Current action and preconditions to check: trajectory_clear

Your task: For each precondition in the list above, predict whether it will hold at this action.

Consider the current scene as observed from the mobile robot's camera, and analyze the predicted future states of all dynamic agents (e.g., people, animals, vehicles, or any moving entities) within the NEXT SECOND.

IMPORTANT: Only answer "very likely" if you are absolutely certain—based on strong, clear evidence—that a dynamic agent will violate the precondition in the predicted future state. Do NOT answer "very likely" for unlikely, ambiguous, or low-probability risks.

Ask yourself for each precondition: Is there a high probability, with clear and convincing evidence, that the predicted future states of any dynamic agent will interfere with the predicted future state of the currently executing action within the NEXT SECOND, causing that precondition to fail?

Assess the risk level based on these predictions. Use "likely" or "very likely" if motions create a clear risk of interference.

Use "neutral" or "improbable" if agents are nearby but their predicted paths are clearly diverging or non-conflicting.

Failure Risk Categories: "very improbable", "improbable", "neutral", "likely", "very likely"

Answer Format: Output ONLY the probability_of_failure value from these categories: "very improbable", "improbable", "neutral", "likely", "very likely"

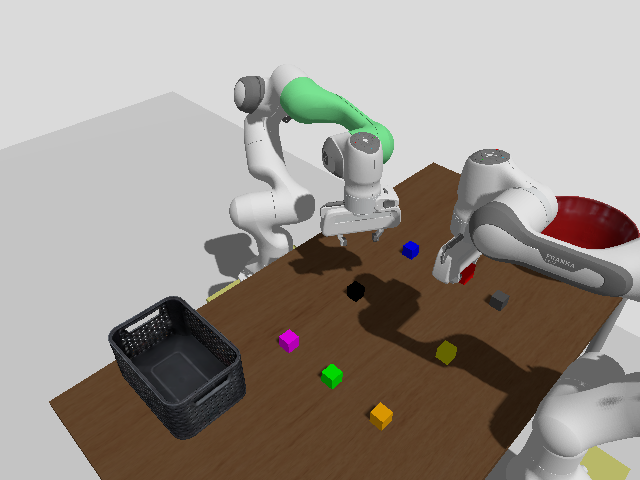

Answer: improbable